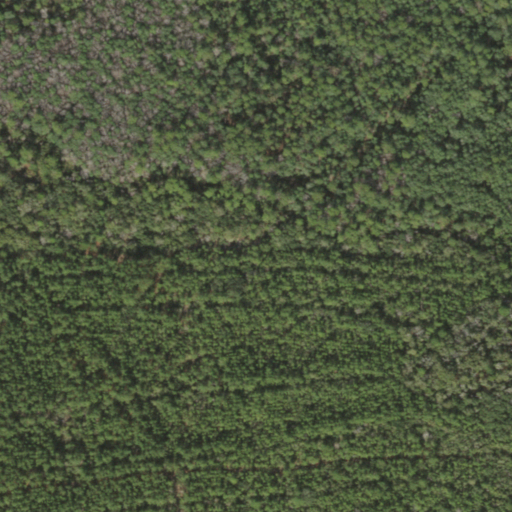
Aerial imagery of island in Florida named Bear Pen Island containing evergreen forest, woody wetlands, and deciduous forest